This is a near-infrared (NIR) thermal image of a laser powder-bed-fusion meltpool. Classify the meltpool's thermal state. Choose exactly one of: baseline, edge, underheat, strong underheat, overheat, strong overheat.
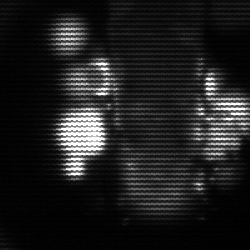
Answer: strong underheat